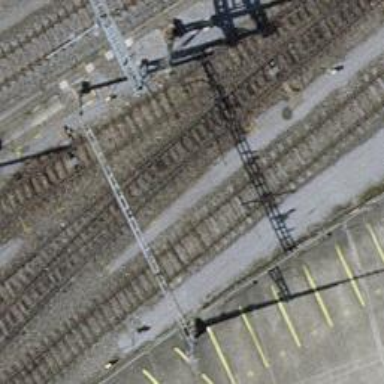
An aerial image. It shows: Railway yard with electrified tracks and single track.